Question: In an example,

I don't really get how CPI stall is calculated here. I think CPI Stall = CPI Ideal + Memory Stall Cycles (At least this was given)?
From what I understand from the question: 2 = CPI Ideal. 0.02 = L1 miss rate. 25 = miss penalty. (but isnt this miss penalty for L2 cache?). .36 is num of memory instructions (why is it not earlier?). .04 = ?? the 4% in braces? what does that mean? .005 = L2 miss rate.
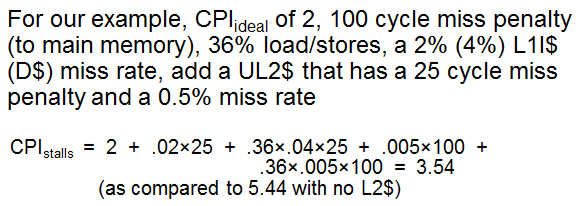
Answer: I figured that the reason why 0.02 * 25 and 0.005 * 100 is without the reads/writes per prog is because the Instruction cache is always read, thus its 1 * ... where 1 can be omited